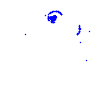
Particle: electron